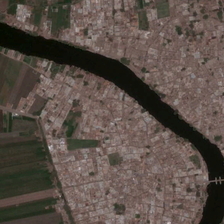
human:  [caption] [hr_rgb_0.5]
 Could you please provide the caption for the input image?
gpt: some farmlands and urban areas are in two sides of a curved river .

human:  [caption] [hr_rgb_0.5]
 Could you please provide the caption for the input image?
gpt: on either side of the river are different regions .

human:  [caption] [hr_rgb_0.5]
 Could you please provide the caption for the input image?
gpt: some farmlands and urban areas are in two sides of a curved river .

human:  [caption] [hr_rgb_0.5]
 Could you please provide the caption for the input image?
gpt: a crooked river flows through a large area .

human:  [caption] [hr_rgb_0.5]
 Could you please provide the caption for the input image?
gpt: a crooked river flows through a large area .